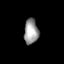
Tissue: lung
Cell type: Epithelial cells
Senescence score: 0.2161
Nuclear area (px): 354
Mean DAPI intensity: 152.935